Question: I've implemented the <URL> to make the keyboard handle easier. It works very fine, except for one thing :
There're some 'UItextField' controls in my app which open a 'UIDatePicker' in place of a default keyboard (e.g. number pad, decimal pad, ASCII capable, etc.).
Here's a code sample with the graphical result :
'''
// Create the datePicker
UIDatePicker *birthdayDatePicker = [UIDatePicker new];
[birthdayDatePicker setDatePickerMode:UIDatePickerModeDate];
// Assign the datePicker to the textField
[myTextField setInputView:birthdayDatePicker];
'''
Is it possible to handle the action on the button to fill the field ?

# EDIT :
For the ones who want to know how I solved my problem :
- in my , I imported 'IQDropDownTextField.h' :'''
#import "IQDropDownTextField.h"
'''
- in the , I changed the type of my 'UITextField' to 'IQDropDownTextField' :'''
@property (weak, nonatomic) IBOutlet IQDropDownTextField *myTextField;
'''
- select your field in Interface Builder or in your .xib, and show the Identity Inspector : change your field's class to 'IQDropDownTextField'.
## Note according to Mohd Iftekhar Qurashi comment : the two next points can be avoided with the following code :
'''
// Set myTextField's dropDownMode to IQDropDownModeDatePicker
myTextField.dropDownMode = IQDropDownModeDatePicker;
// Create a dateFormatter
NSDateFormatter *df = [NSDateFormatter new];
[df setDateFormat:@"dd/MM/yyyy"];
// Assign the previously created dateFormatter to myTextField
myTextField.dateFormatter = df;
// Assign a minimum date and/or maximum date if you want
myTextField.minimumDate = [NSDate date];
myTextField.maximumDate = [NSDate date];
// That's all !
'''
- in the , I added the 'setCustomDoneTarget:action:' method :'''
// Create the datePicker
UIDatePicker *birthdayDatePicker = [UIDatePicker new];
[birthdayDatePicker setDatePickerMode:UIDatePickerModeDate];
// Assign the datePicker to the textField
[myTextField setInputView:birthdayDatePicker];
// Just added this line
[myTextField setCustomDoneTarget:self action:@selector(doneAction:)];
'''
- in the , I added the 'doneAction:' method :'''
- (void)doneAction:(UITextField *)textField
{
[myTextField setText:[DateHelper getStringFromDate:birthdayDatePicker.date format:@"dd/MM/yyyy" useGmt:NO]]; // getStringFromDate:format:useGmt: is a method to convert a NSDate to a NSString according to the date format I want
}
'''
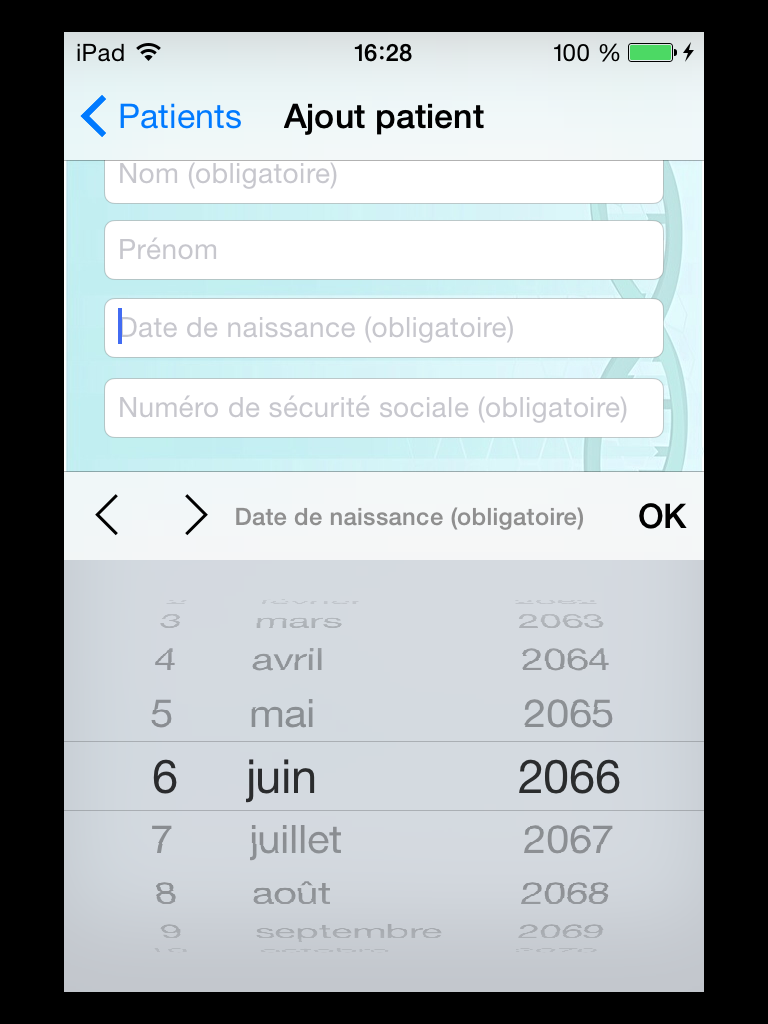
Answer: You can now add customised selector(please refer ''IQUIView+IQKeyboardToolbar.h'') for 'previous/next/done' to get notify. Note that custom selector doesn't affect the native functionality of 'previous/next/done', it's just used for callback purpose only. For detail documentation please refer ''IQUIView+IQKeyboardToolbar.h'', for 'how to use?' please refer ''TextFieldViewController.m''.